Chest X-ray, PA view. Patient: 43 years old, sex M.
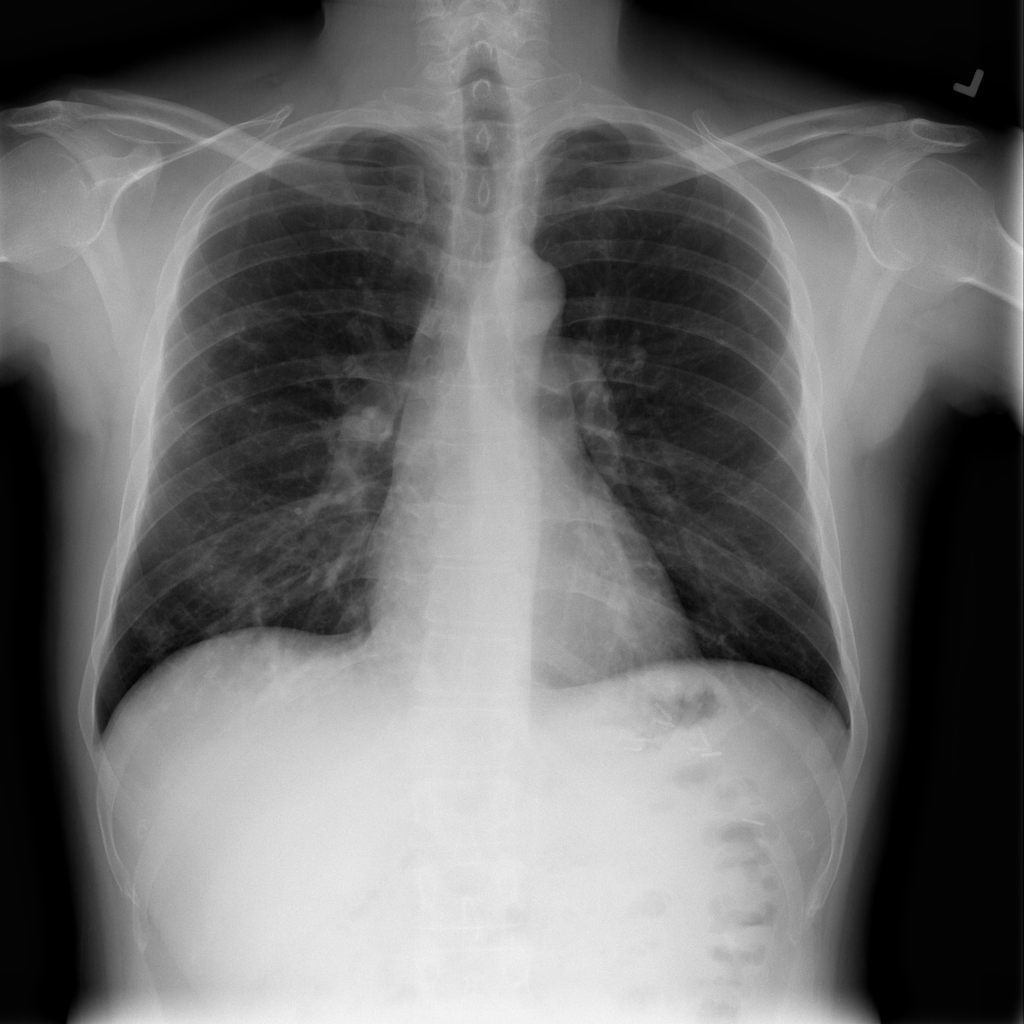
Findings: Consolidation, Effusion